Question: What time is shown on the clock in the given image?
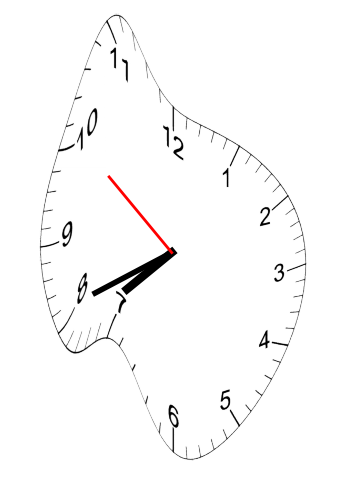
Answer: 07:40:51